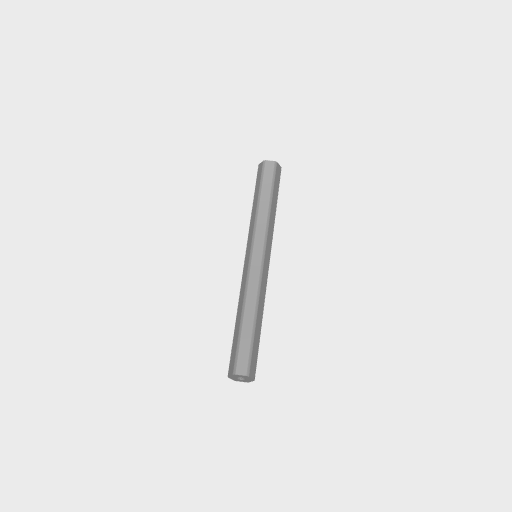
Part: Shaft12ROD112